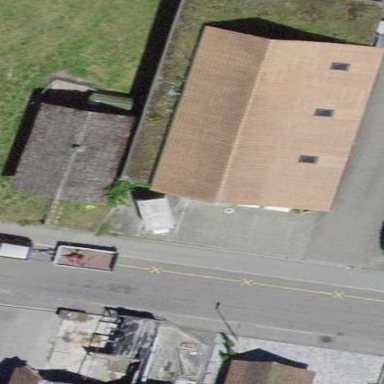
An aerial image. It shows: Warehouse.